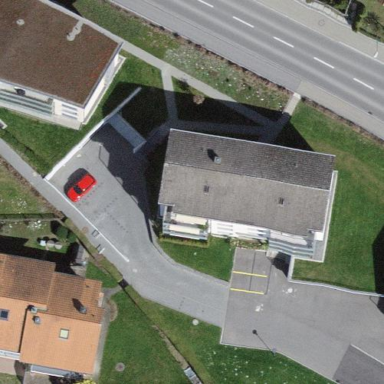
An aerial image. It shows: Residential building.